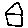
Label: house